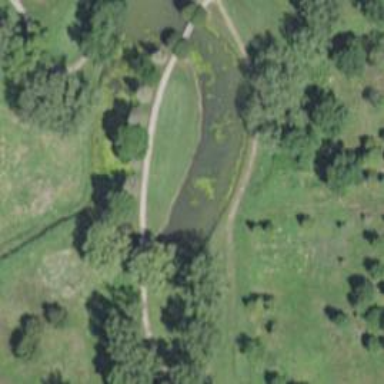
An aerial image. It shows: Path designated for golf carts.